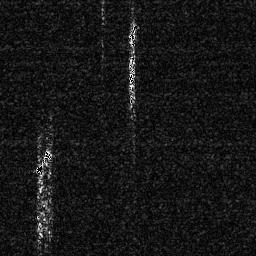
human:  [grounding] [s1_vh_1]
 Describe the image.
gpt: In the satellite image, there is  <ref>1 medium ship </ref> <box>[[12, 57, 20, 68, 0]]</box> located at left,  <ref>1 small ship </ref> <box>[[48, 7, 53, 19, 0]]</box> located at top.